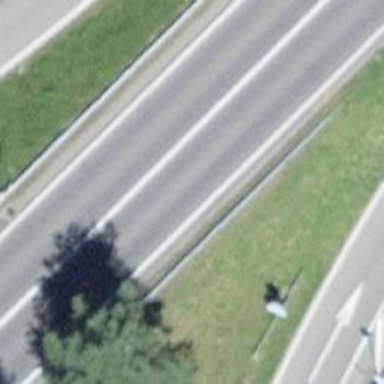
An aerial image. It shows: Trunk highway.